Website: apple
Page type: billing-address
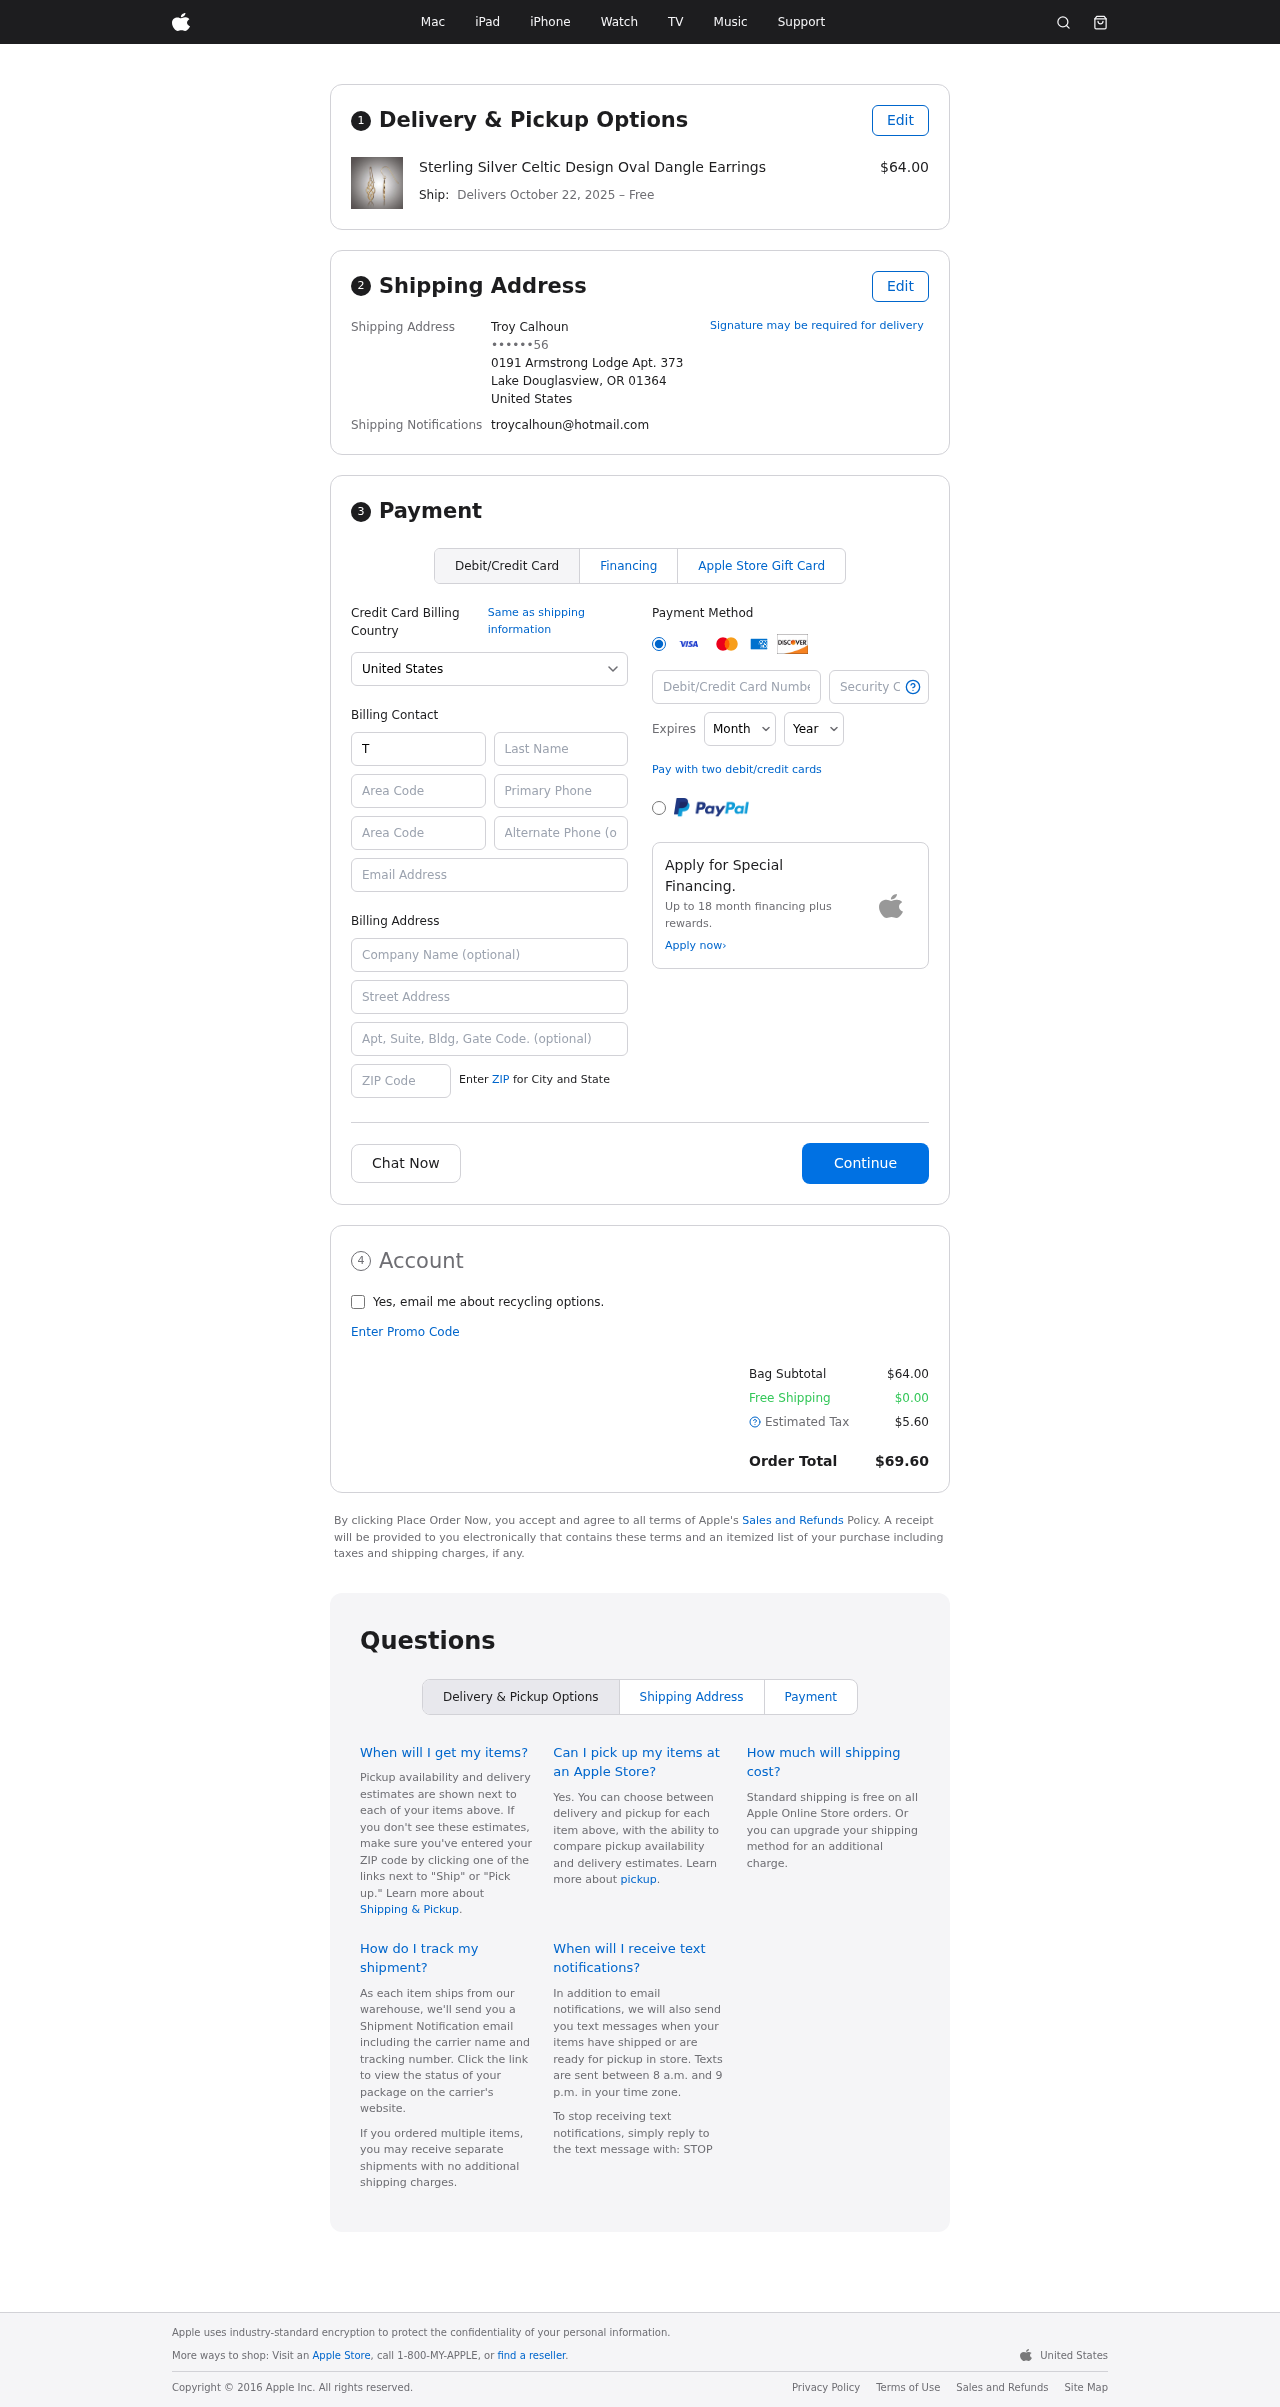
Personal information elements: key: PII_CARD_CVV
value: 1338
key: PII_CARD_EXPIRY_MONTH
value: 07
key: PII_CARD_EXPIRY_YEAR
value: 26
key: PII_CARD_NUMBER
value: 3722 9498 2249 236
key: PII_CITY_STATE_ZIP
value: Lake Douglasview, OR 01364
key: PII_COUNTRY
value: United States
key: PII_EMAIL
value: troycalhoun@hotmail.com
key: PII_FULLNAME
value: Troy Calhoun
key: PII_STREET
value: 0191 Armstrong Lodge Apt. 373
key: PII_PHONE_LINE_NUMERIC
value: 56
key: PII_PHONE_SUFFIX_NUMERIC
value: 56
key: PII_BILLING_FIRSTNAME
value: Troy
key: PII_BILLING_LASTNAME
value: Calhoun
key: PII_BILLING_PHONE_AREA
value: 713
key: PII_BILLING_PHONE
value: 7136880056
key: PII_BILLING_EMAIL
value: troycalhoun@hotmail.com
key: PII_BILLING_COMPANY
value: Mills, Perez and Bishop
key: PII_BILLING_STREET
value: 0191 Armstrong Lodge Apt. 373
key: PII_BILLING_STREET2
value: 06119 Jessica Roads
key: PII_BILLING_POSTCODE
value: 01364
Product elements: key: PRODUCT1_NAME
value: Sterling Silver Celtic Design Oval Dangle Earrings
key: PRODUCT1_PRICE
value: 64
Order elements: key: ORDER_DELIVERY_DATE
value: October 22, 2025
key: ORDER_SUBTOTAL
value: $64.00
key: ORDER_SHIPPING_COST
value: $0.00
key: ORDER_TAX
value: $5.60
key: ORDER_TOTAL
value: $69.60